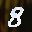
Label: 8